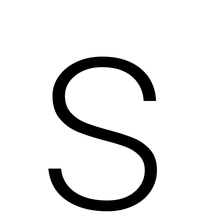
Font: Poppins-ExtraLight